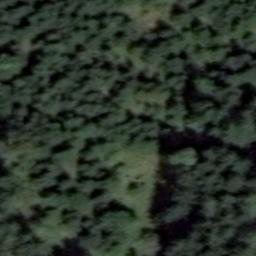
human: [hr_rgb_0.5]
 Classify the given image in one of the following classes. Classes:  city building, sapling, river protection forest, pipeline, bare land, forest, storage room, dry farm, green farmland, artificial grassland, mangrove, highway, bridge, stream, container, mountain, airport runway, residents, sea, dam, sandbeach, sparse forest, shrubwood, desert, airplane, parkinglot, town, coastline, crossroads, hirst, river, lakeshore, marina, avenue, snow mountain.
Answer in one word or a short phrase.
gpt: forest